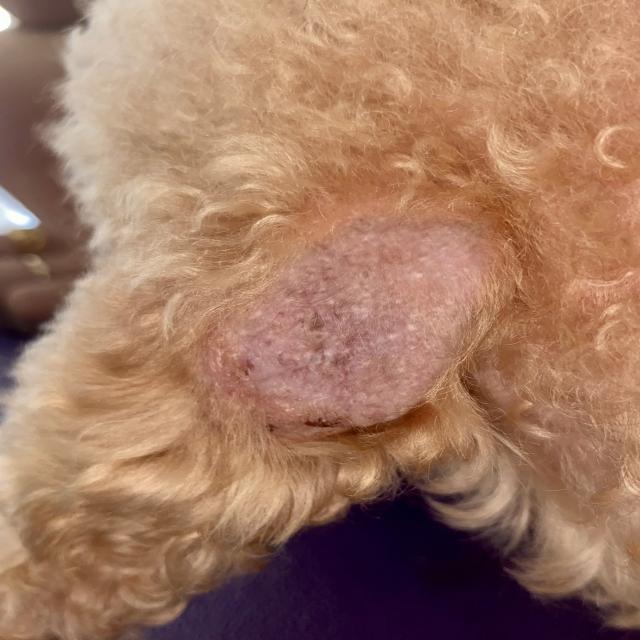
Canine ringworm (Dermatophytosis) — fungal infection caused by Microsporum or Trichophyton. Presents with circular alopecia, scaling, crusting, and broken hairs.